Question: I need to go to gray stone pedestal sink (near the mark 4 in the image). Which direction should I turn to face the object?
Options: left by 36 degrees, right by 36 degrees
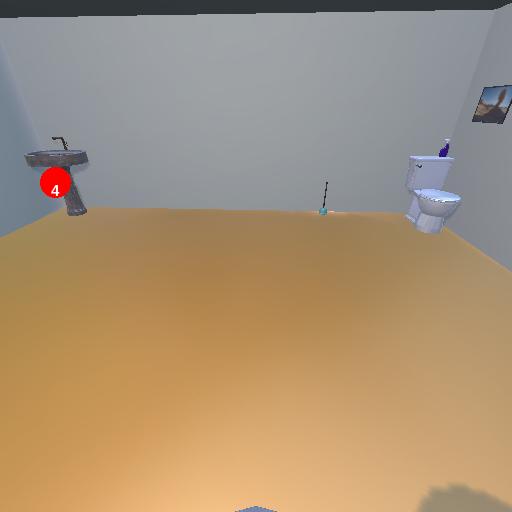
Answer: left by 36 degrees